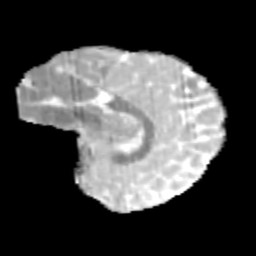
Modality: MD
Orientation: sagittal
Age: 11
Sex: female
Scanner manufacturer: siemens
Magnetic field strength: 3 T
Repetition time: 3.8 s
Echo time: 0.07 s